Interaction volume radius: 5 \u00c5
Interaction volume height: 15 \u00c5
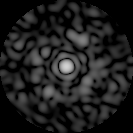
Disorder parameter: 0.8083